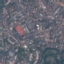
Land use / land cover: Residential